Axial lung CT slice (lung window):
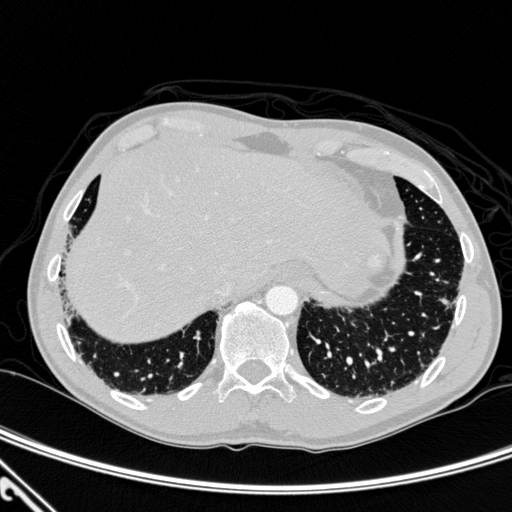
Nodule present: yes
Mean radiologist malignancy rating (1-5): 3